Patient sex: M
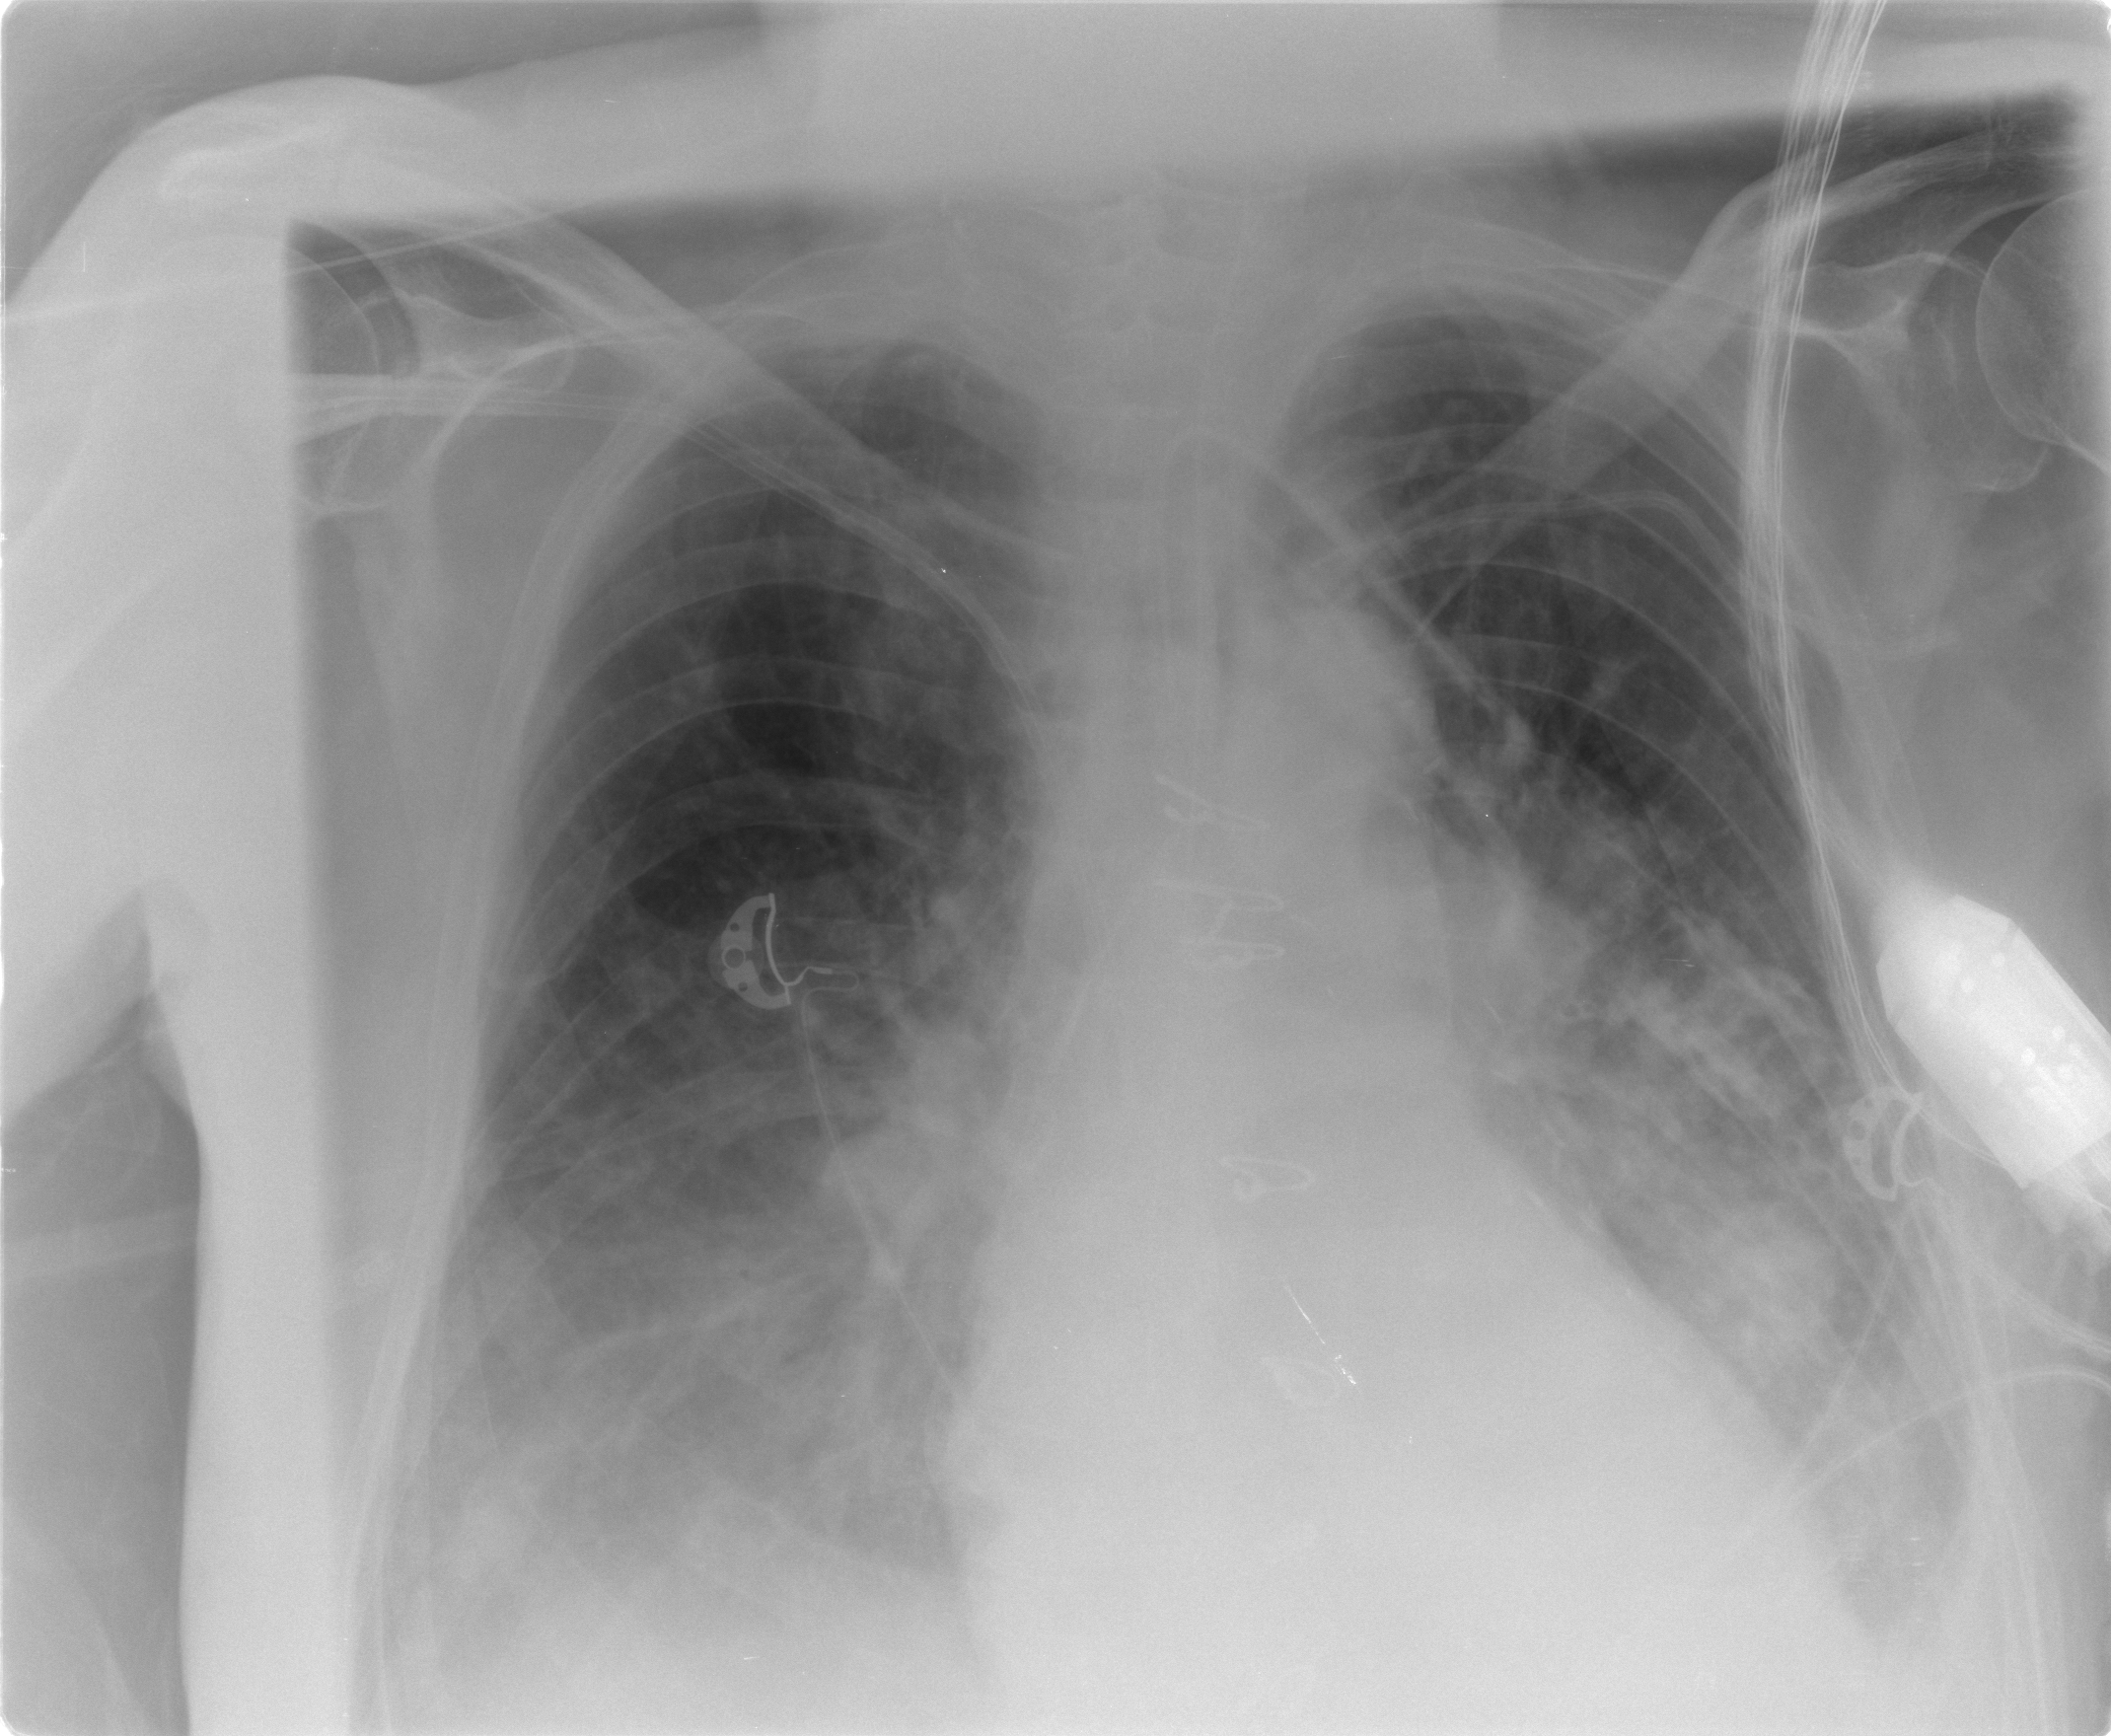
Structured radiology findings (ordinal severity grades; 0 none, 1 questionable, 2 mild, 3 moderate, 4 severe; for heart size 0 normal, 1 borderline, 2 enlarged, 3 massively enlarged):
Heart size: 2
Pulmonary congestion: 2
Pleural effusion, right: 2
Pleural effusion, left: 2
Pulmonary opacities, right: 2
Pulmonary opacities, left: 3
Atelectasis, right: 2
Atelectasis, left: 2